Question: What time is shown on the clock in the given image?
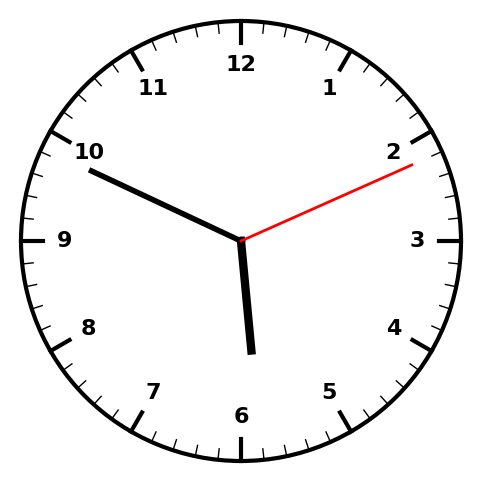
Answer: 05:49:11